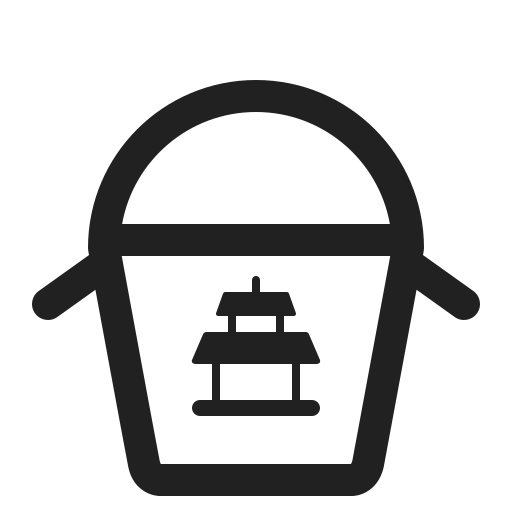
takeout box high contrast